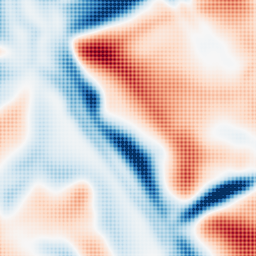
Category: multiscale
Decomposition family: dog
Decomposition parameters: sigma_low: 5
sigma_high: 20
Upsampling method: sinc_hamming
Upsampling parameters: scale: 4
kernel_size: 4
Upsampling scale: 4